Aerial crown-view tile of a tropical tree (Barro Colorado Island, Panama), acquired 20250217:
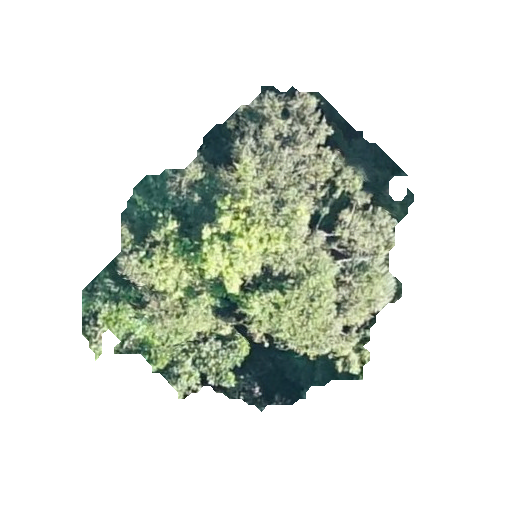
Species: Astronium graveolens
GBIF accepted scientific name: Astronium graveolens
Crown area: 103.086 m²